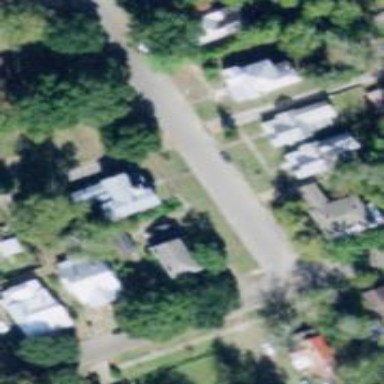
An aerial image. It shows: Alley classified as service road.